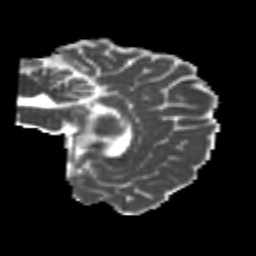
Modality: MD
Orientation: sagittal
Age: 25
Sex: male
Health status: healthy
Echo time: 0.074 s